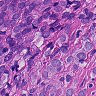
Metastatic tissue present: yes